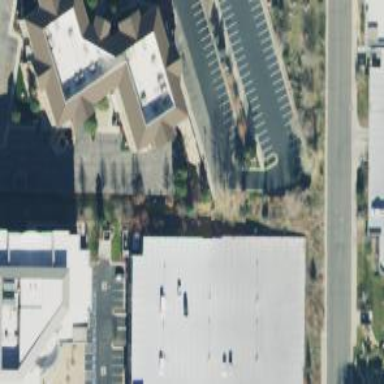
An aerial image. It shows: Commercial building.